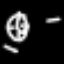
Label: clock